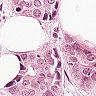
Metastatic tissue present: yes